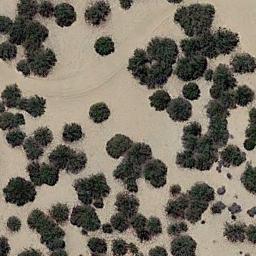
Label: chaparral